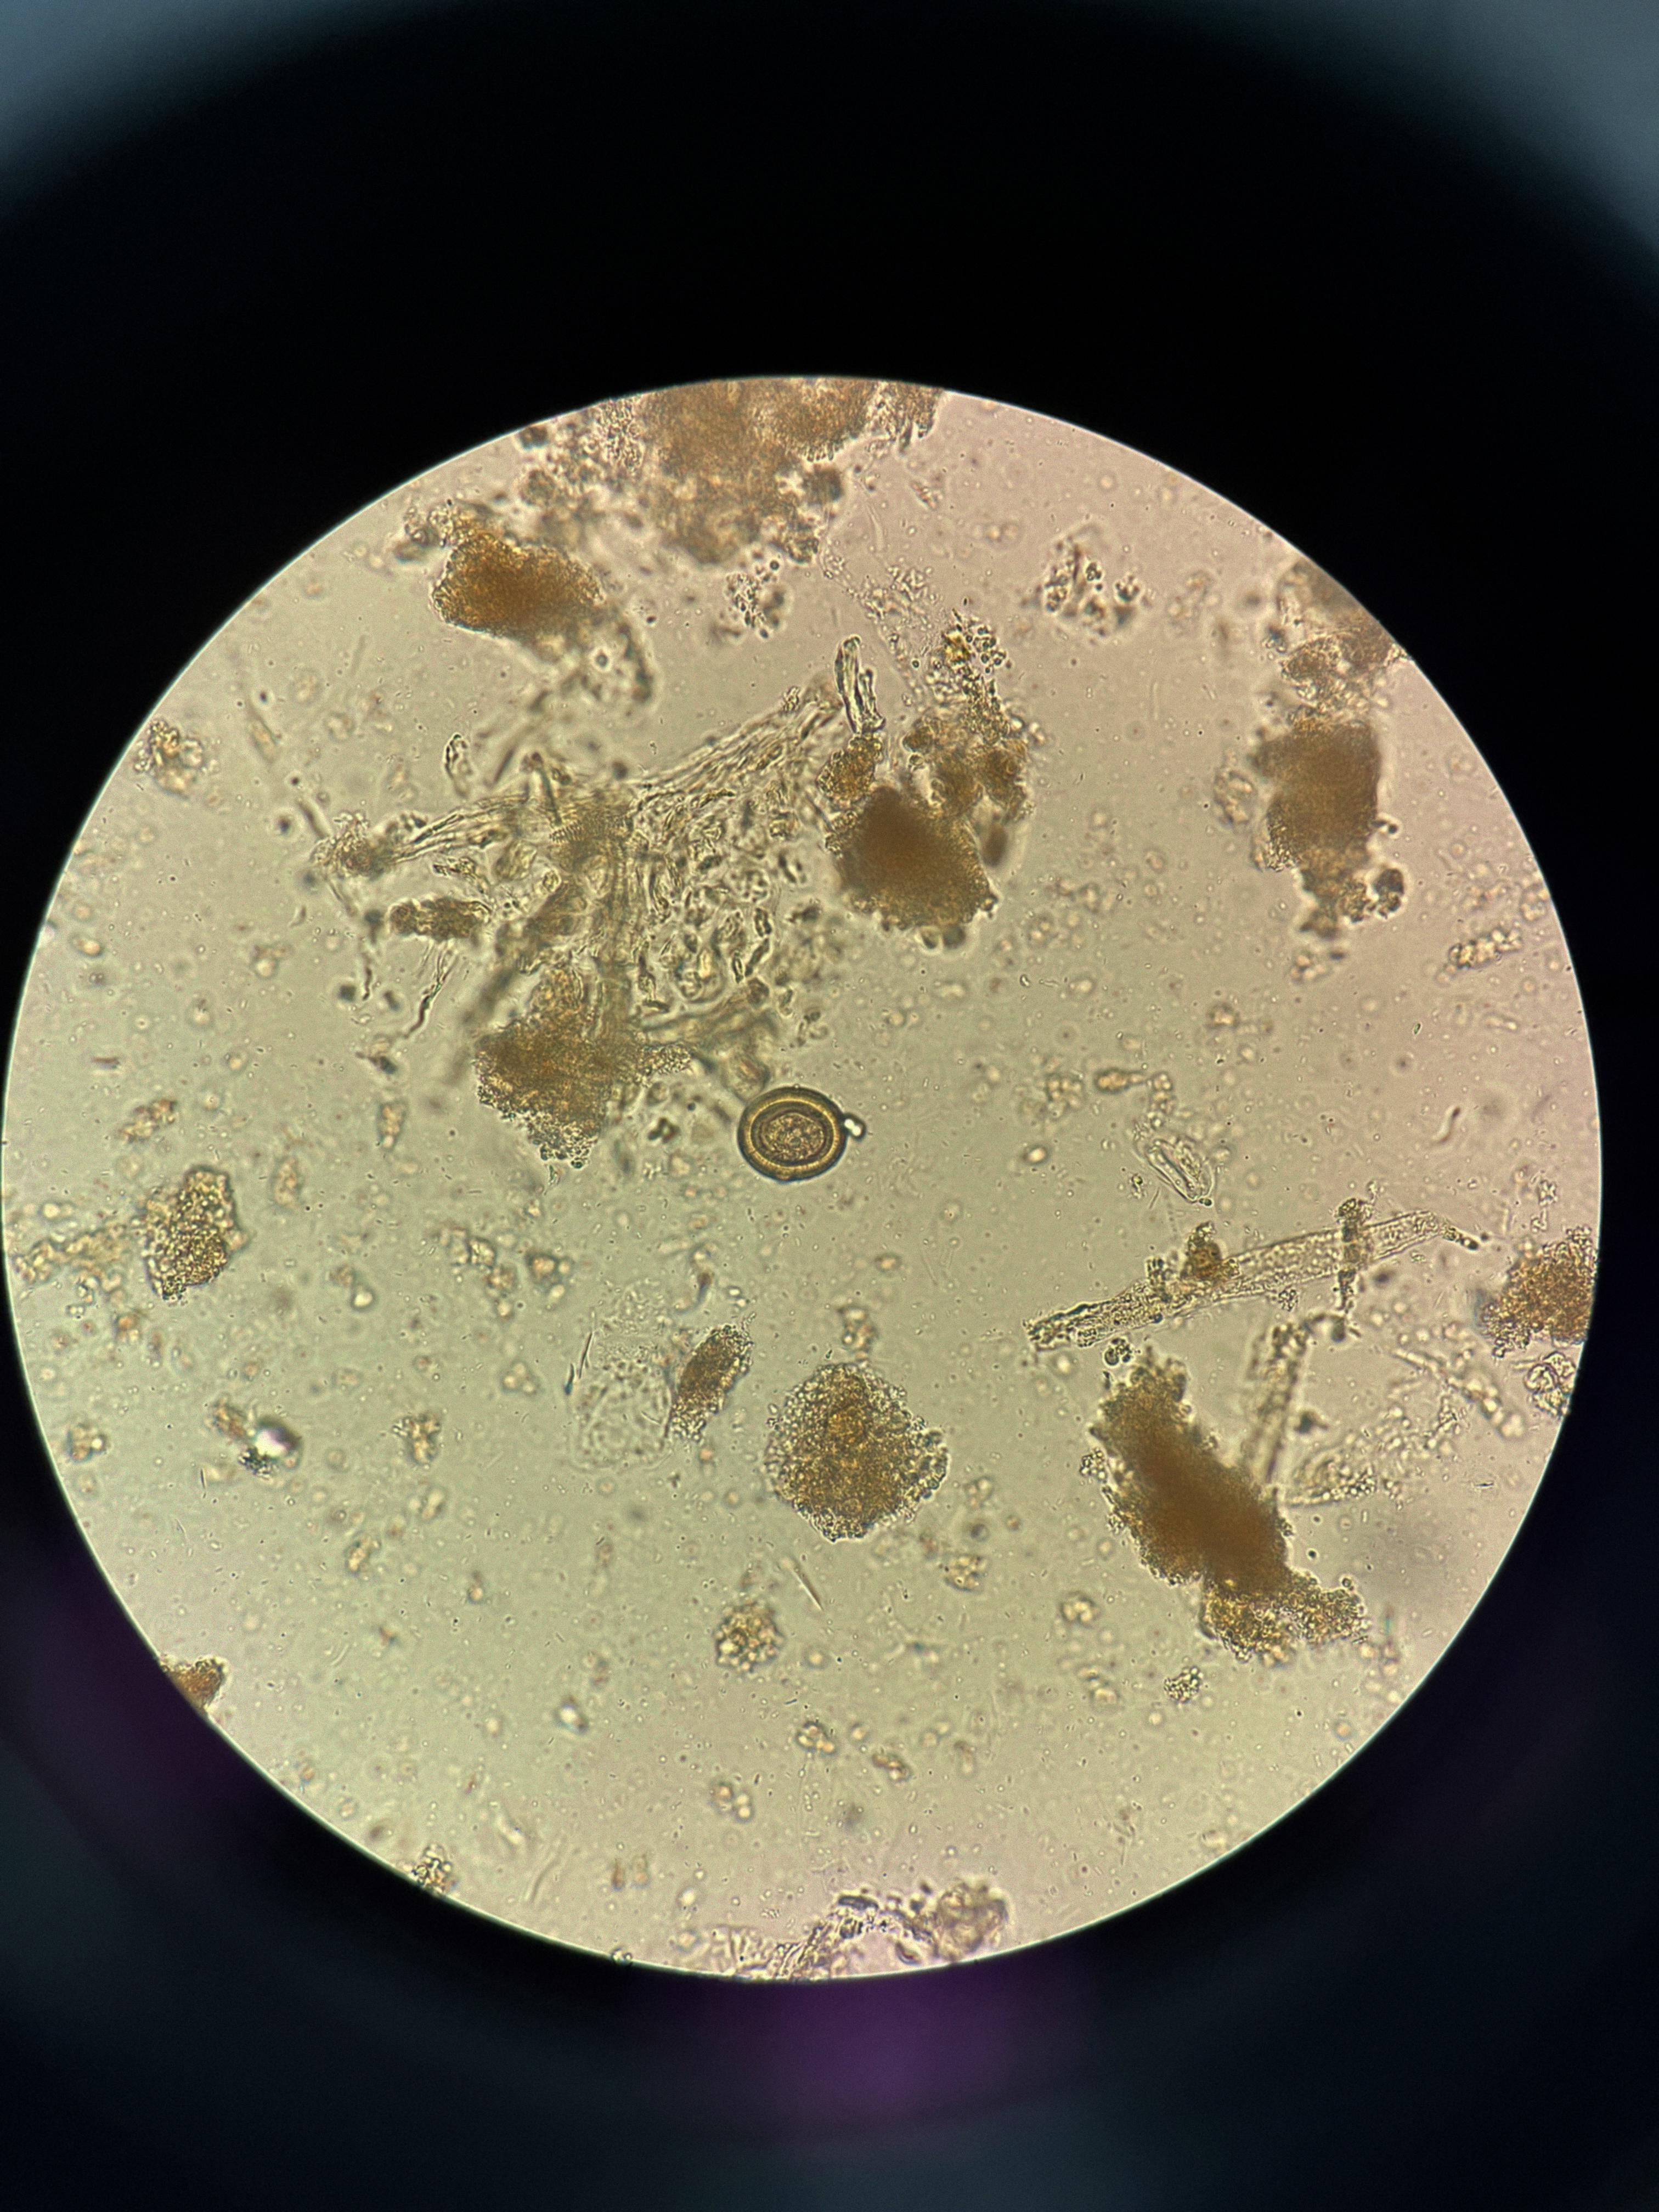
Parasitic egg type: Taenia spp. egg